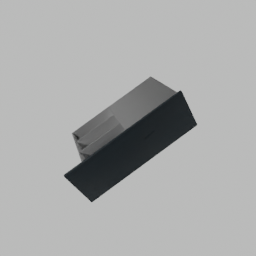
Label: furniture